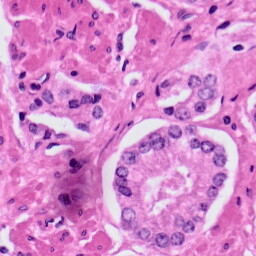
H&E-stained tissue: Prostate